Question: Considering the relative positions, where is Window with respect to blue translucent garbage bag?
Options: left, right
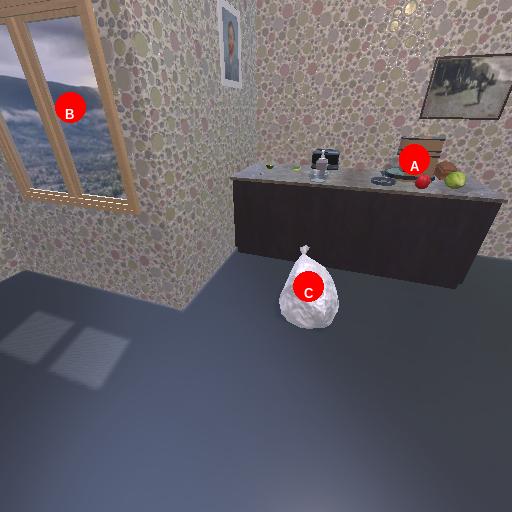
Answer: left